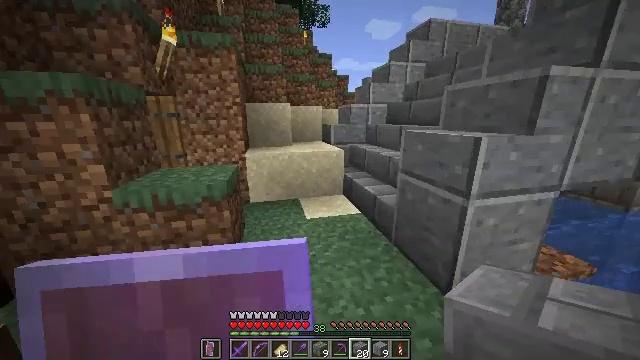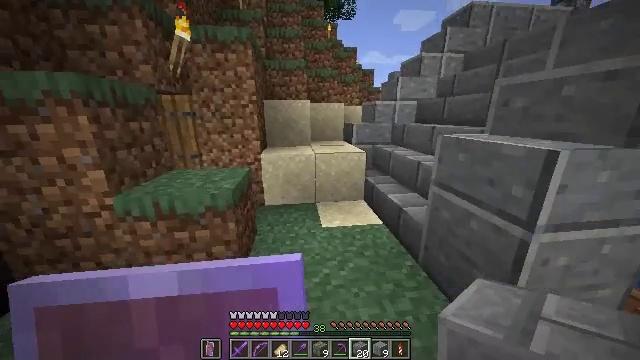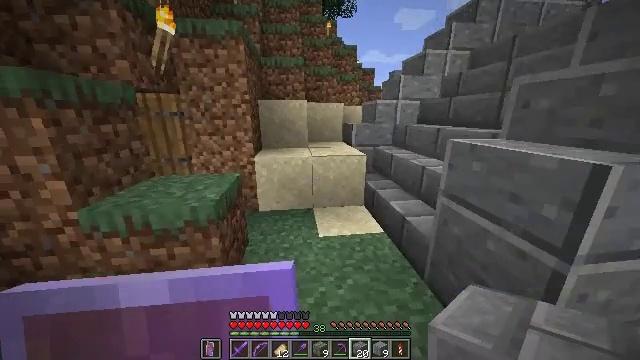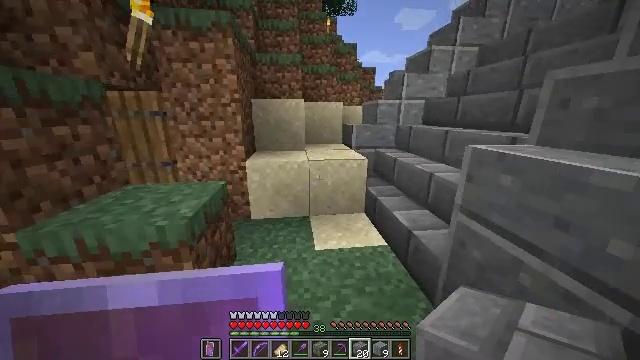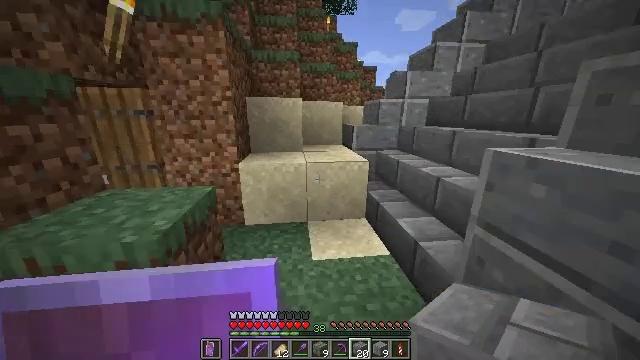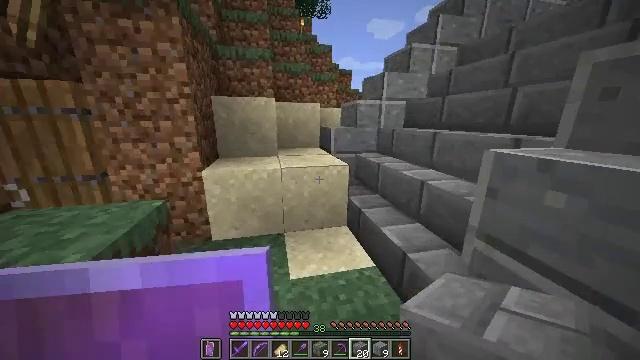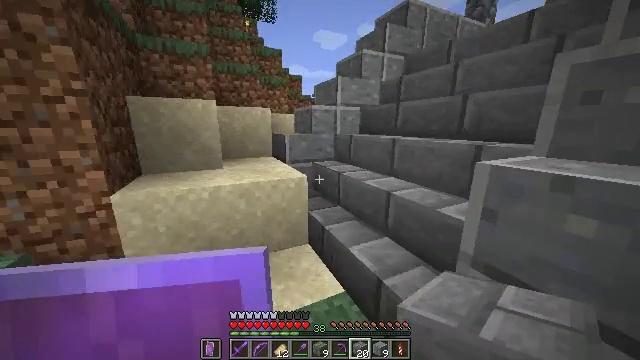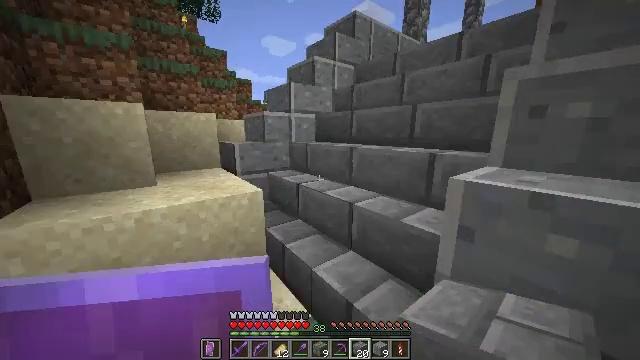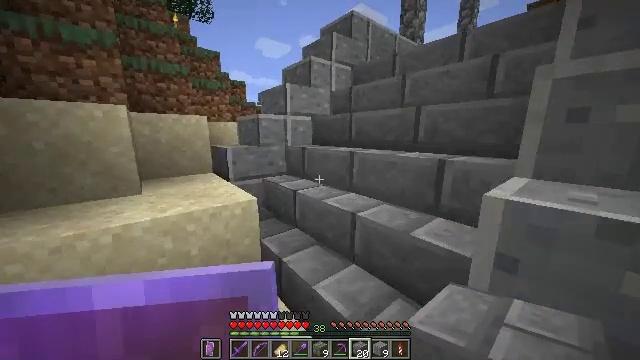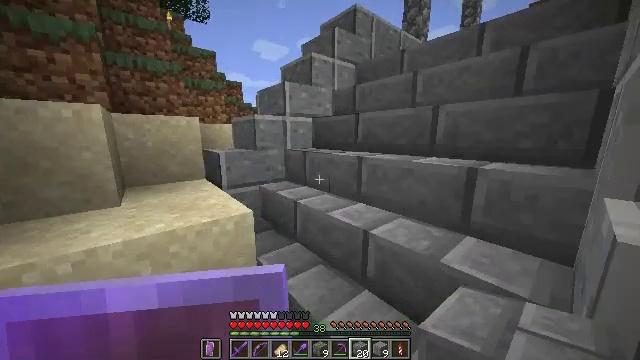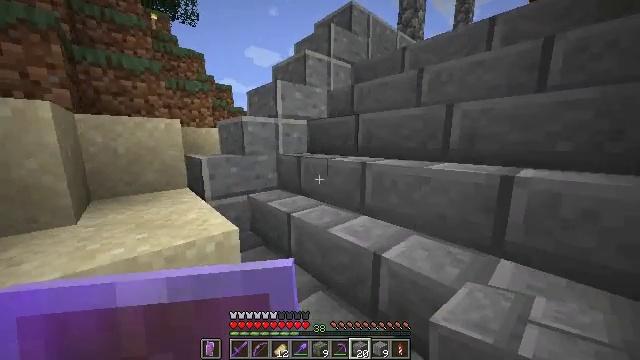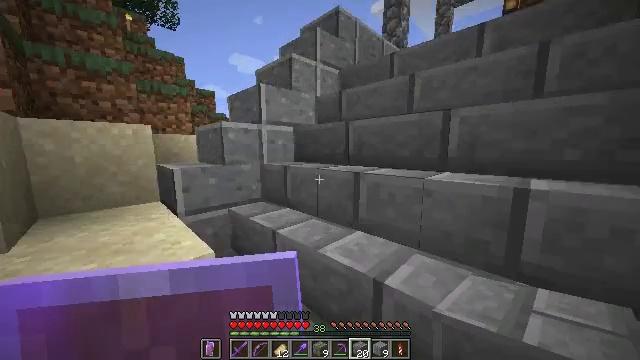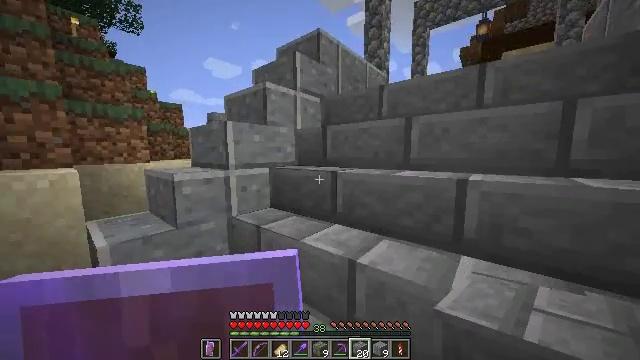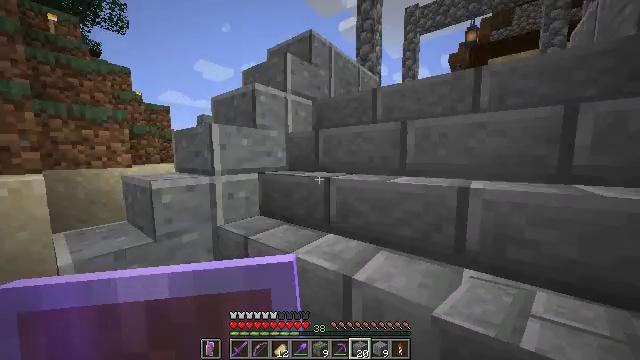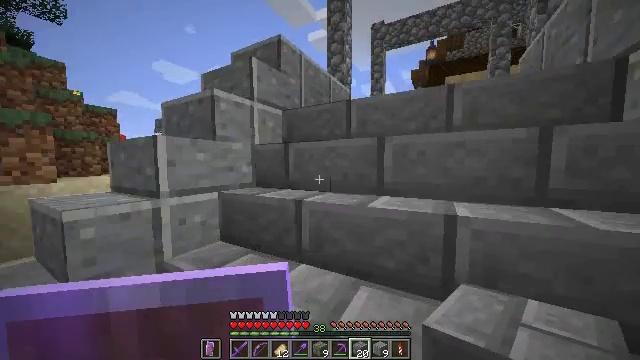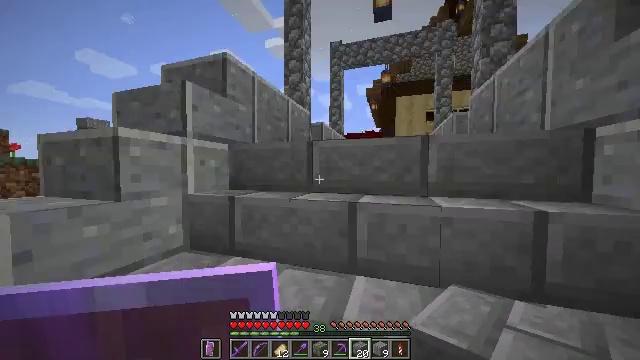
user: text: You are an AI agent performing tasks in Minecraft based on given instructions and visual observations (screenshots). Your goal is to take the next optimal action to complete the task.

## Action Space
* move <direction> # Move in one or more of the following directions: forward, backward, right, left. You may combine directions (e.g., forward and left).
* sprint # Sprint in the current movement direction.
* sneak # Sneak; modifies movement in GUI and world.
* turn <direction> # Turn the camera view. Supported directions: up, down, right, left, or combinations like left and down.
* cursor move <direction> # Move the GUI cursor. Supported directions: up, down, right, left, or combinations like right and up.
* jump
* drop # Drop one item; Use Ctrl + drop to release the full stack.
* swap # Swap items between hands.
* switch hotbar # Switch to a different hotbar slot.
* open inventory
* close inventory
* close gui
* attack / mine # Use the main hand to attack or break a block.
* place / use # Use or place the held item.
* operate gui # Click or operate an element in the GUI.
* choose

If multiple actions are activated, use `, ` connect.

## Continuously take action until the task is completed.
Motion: motion action
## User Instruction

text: craft item cracked stone bricks
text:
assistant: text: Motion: move forward, sprint, turn left
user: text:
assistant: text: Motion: move forward, sprint
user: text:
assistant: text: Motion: move forward, sprint
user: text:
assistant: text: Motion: move forward, sprint
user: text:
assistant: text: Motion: move forward, sprint, turn right
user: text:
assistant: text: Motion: move forward, sprint, turn right and up
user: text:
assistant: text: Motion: move forward, sprint, turn right and up
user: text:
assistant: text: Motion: move forward, sprint, turn right
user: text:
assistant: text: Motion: move forward, sprint
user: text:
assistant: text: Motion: move forward, sprint, turn right and up
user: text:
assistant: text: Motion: move forward, sprint, turn right and up
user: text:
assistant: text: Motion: move forward, sprint, turn right and up
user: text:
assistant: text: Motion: move forward, sprint, turn right
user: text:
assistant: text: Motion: move forward, sprint, turn right and up
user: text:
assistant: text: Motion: move forward, sprint, turn right and up
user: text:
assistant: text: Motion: move forward, sprint, turn right
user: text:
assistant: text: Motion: move forward, sprint, turn right
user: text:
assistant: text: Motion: move forward, sprint
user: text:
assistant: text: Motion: move forward, sprint
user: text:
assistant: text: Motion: move forward, sprint
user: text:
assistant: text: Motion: move forward, sprint
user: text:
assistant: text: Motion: move forward, sprint, turn left
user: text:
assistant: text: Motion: move forward, sprint, turn left and down
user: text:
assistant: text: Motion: move forward, sprint, turn down
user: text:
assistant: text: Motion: move forward, sprint, turn right and down
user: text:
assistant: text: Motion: move forward, sprint, turn right and down
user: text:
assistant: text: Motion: move forward, sprint
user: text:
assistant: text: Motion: move forward, sprint
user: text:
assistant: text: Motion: move forward, sprint
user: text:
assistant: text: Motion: move forward, sprint